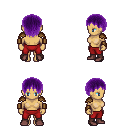
a pixel art fantasy rpg character, female body template, human, tanned skin, leather shoulder armor, red pants, purple plain hairstyle, leather bracers, maroon shoes, four views (front, back, left, right), 2x2 character sprite sheet, small pixel art, hard edges, no anti-aliasing